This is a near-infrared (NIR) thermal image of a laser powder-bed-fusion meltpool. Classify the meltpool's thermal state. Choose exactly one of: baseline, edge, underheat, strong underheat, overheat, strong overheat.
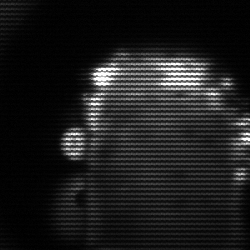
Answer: baseline